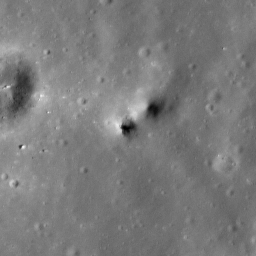
Pit: Copernicus 13b
Host crater: Copernicus
Host type: impact_melt
Lunar coordinates: latitude 10.18, longitude 339.881